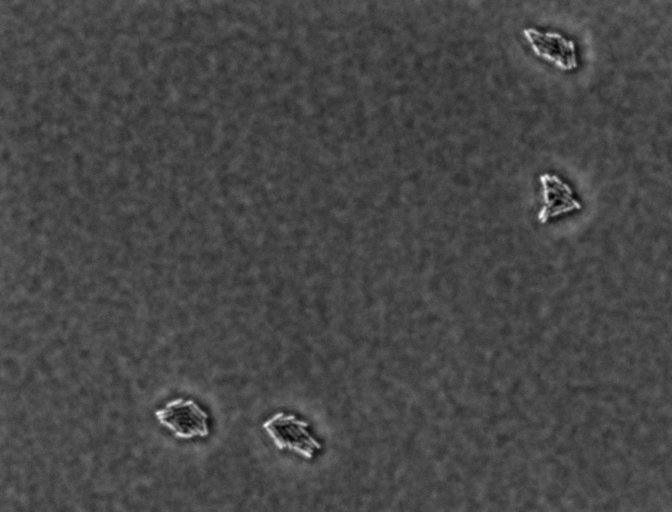
Salmonella enterica Typhimurium